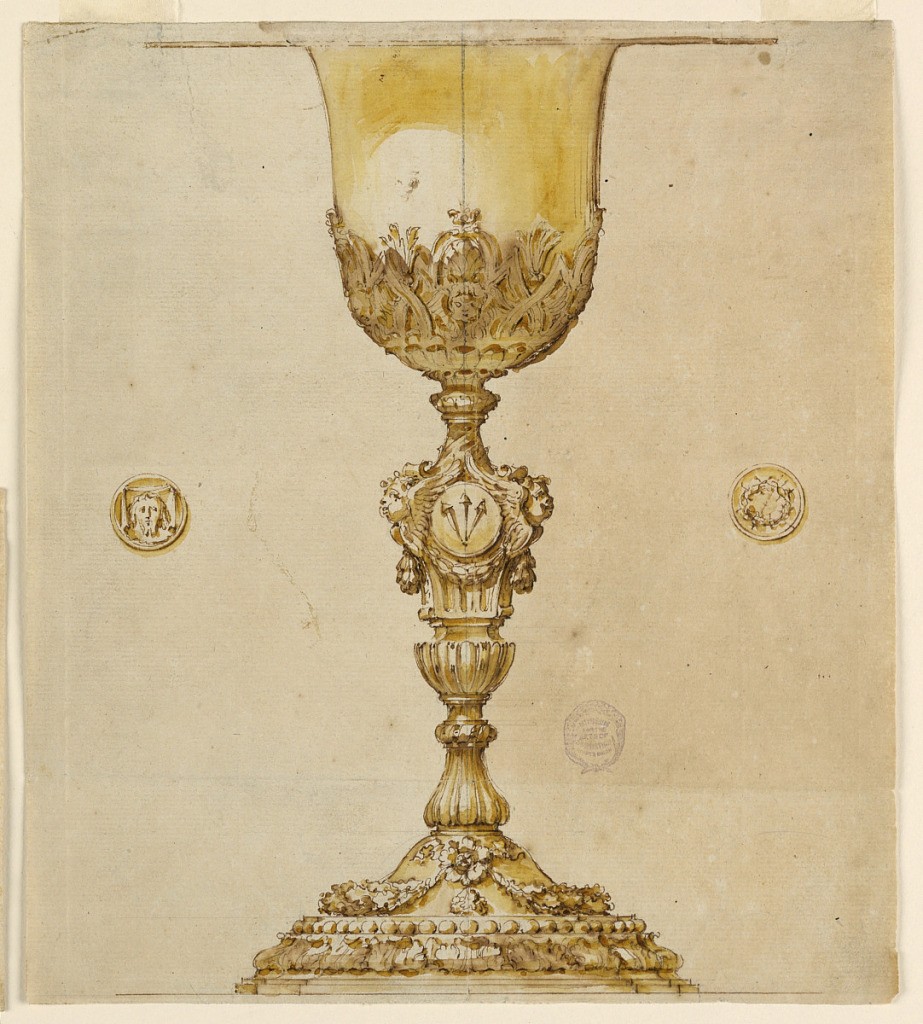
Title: Design for a Chalice, Elevation
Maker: Flaminio Innocenzi Minozzi, Italian, 1735 – 1817
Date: ca. 1785
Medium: Pen and ink with ink and yellow washes on paper
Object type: Drawing
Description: Design for a chalice, seen in elevation, in a shape of the seventeenth century, with Louis XVI motifs of decoration.